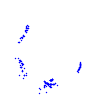
Particle: pion